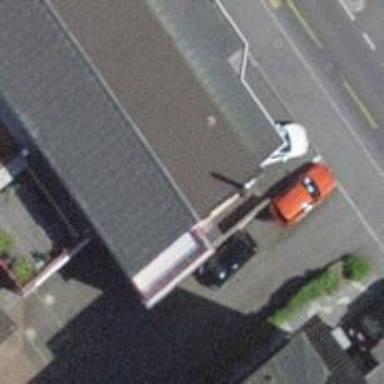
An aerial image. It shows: Car repair shop.